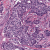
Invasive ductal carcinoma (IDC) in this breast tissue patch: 1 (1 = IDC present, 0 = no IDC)